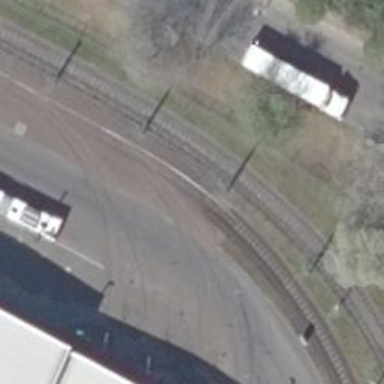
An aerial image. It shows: Railway signal.